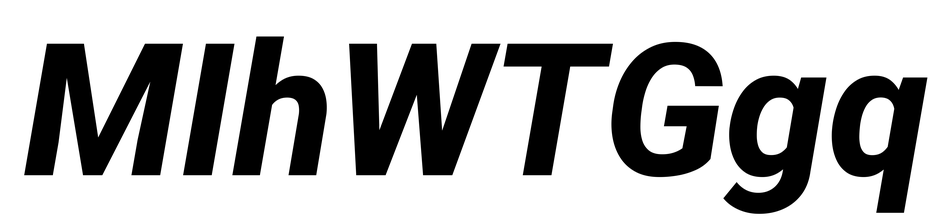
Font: Roboto-Italic_ExtraBold_Italic